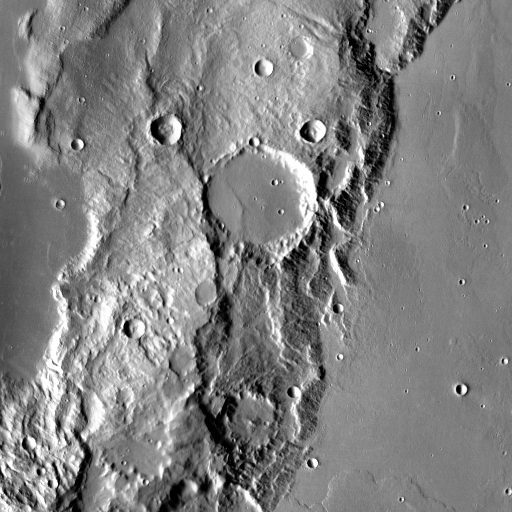
Crater classes present: Background, Other, Buried, Secondary